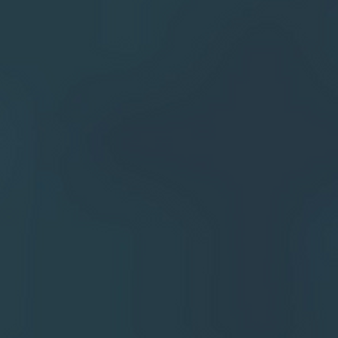
Label: other